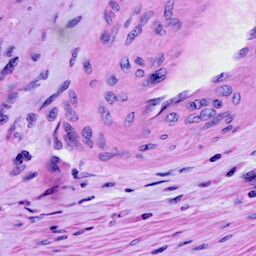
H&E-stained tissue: Cervix